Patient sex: M
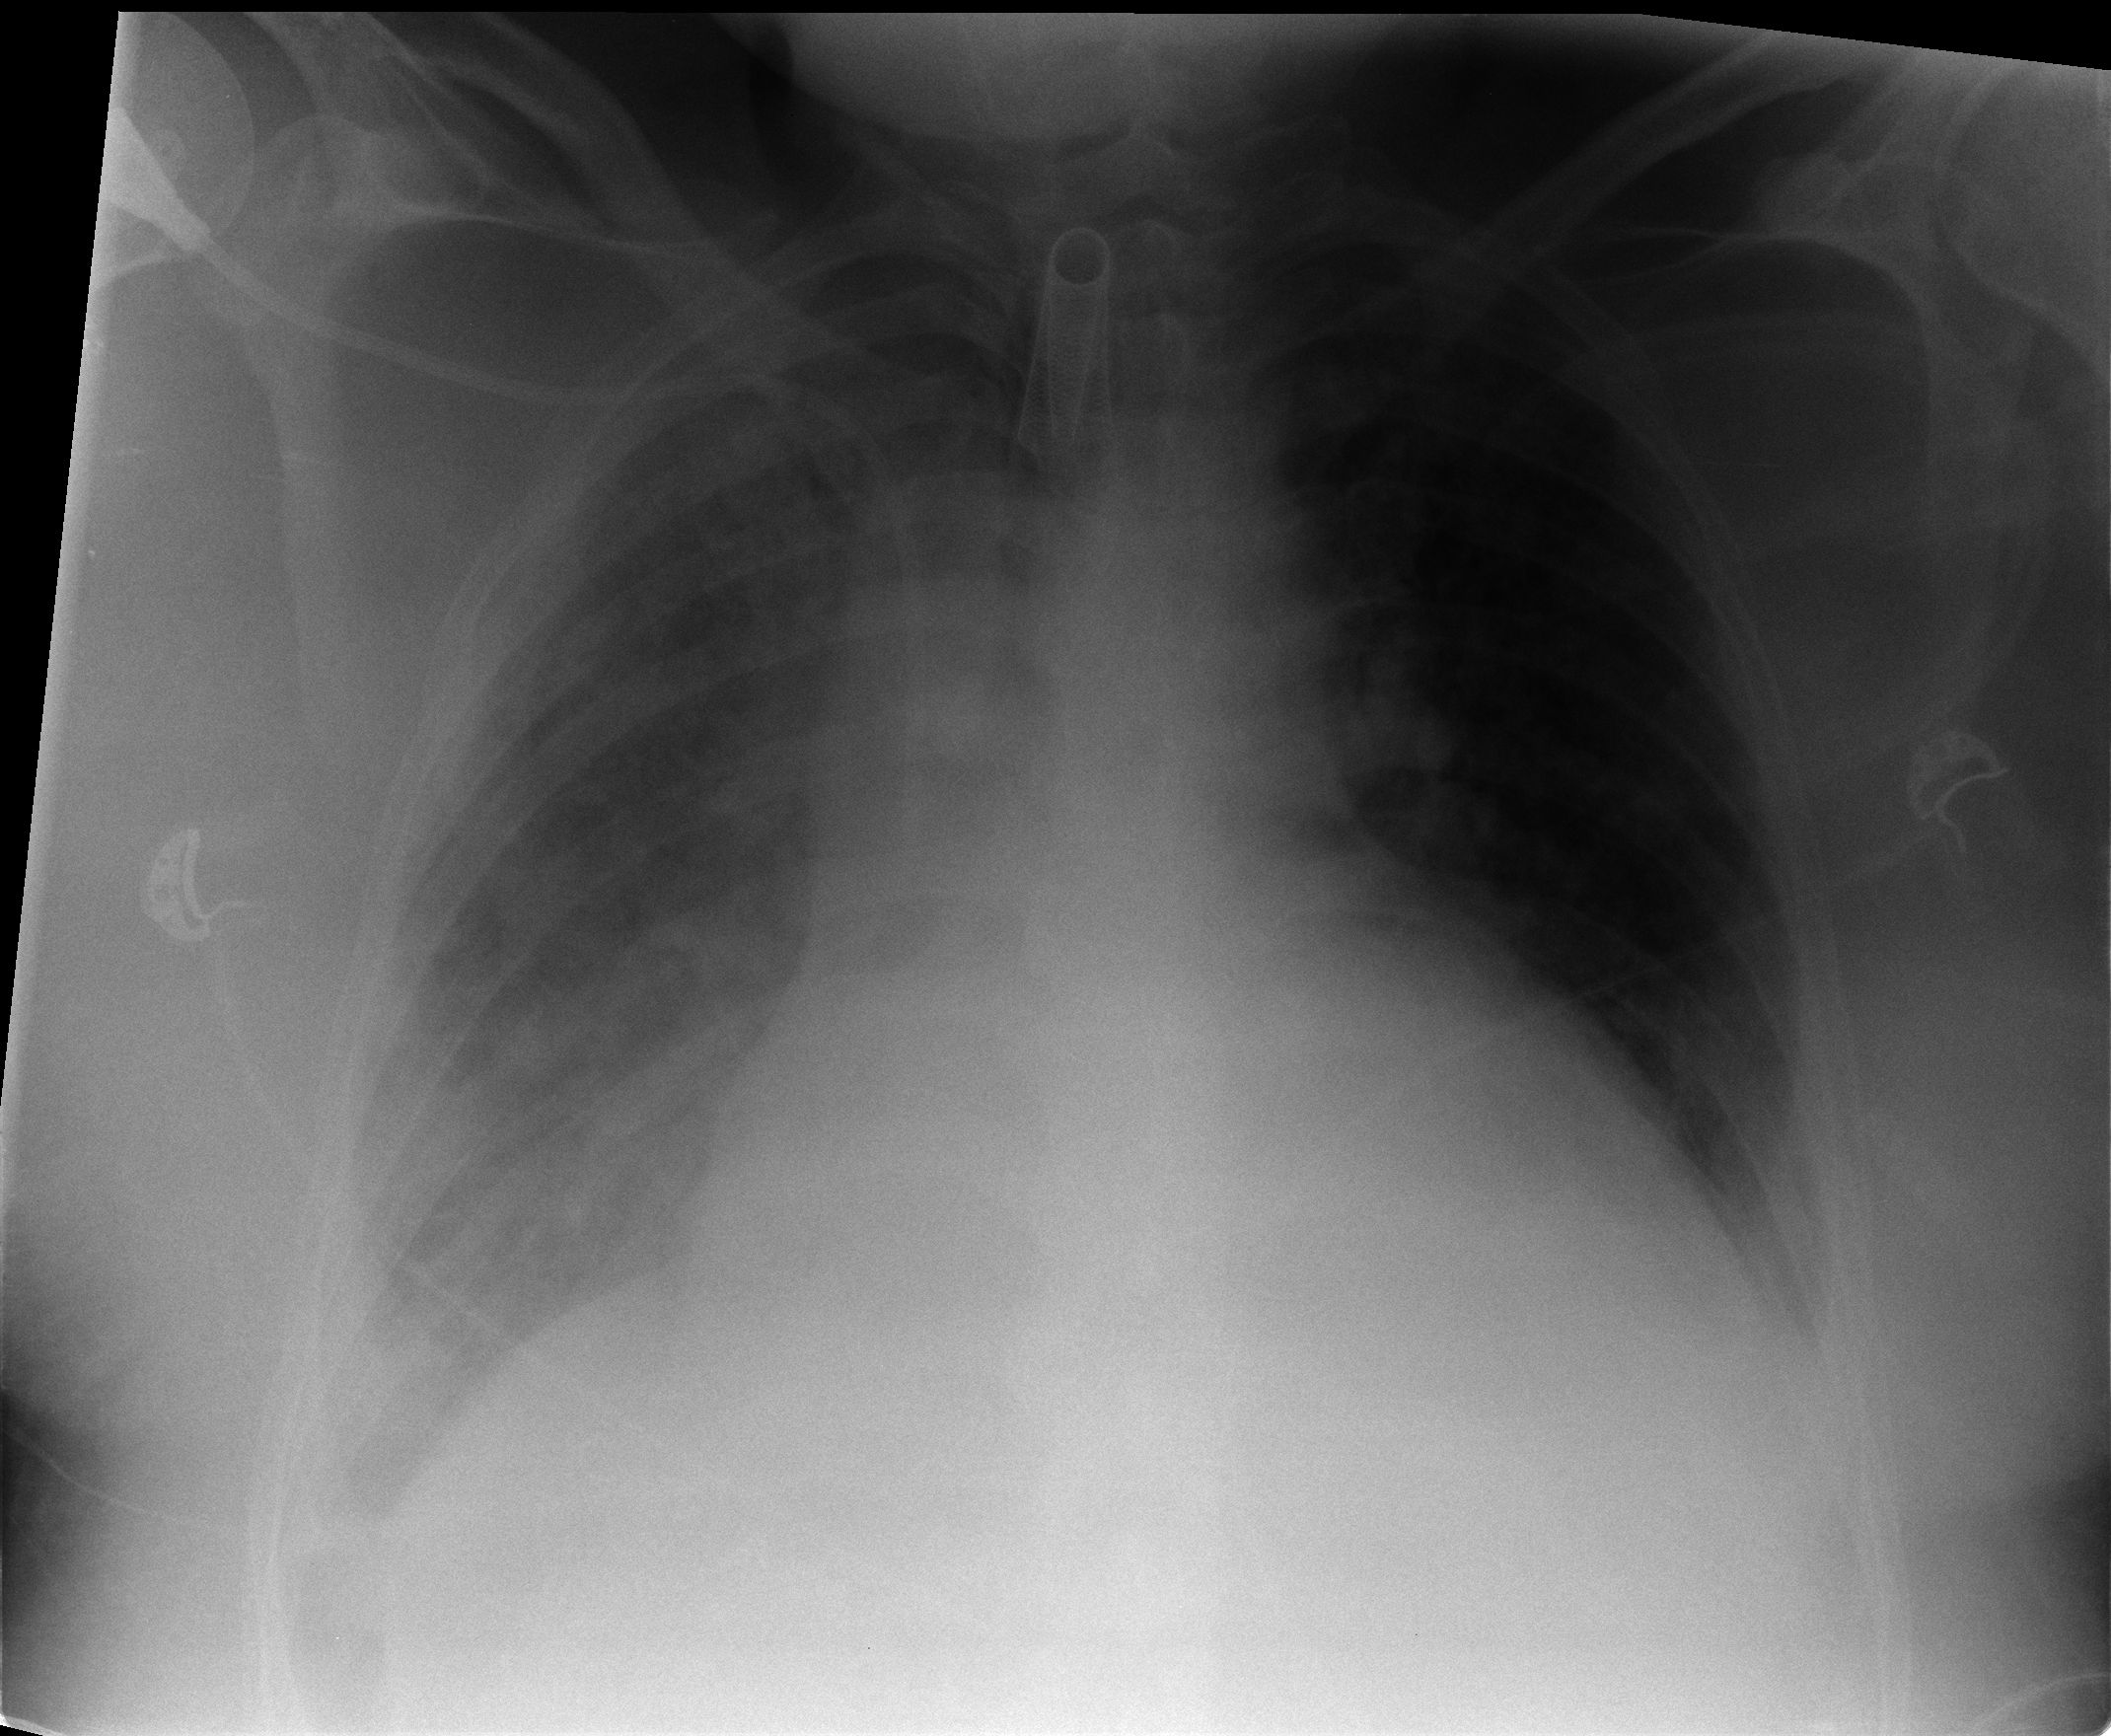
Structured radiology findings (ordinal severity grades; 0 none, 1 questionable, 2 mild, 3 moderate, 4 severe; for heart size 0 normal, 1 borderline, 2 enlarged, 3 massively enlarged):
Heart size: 2
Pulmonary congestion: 2
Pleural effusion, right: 2
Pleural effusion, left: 0
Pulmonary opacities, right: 2
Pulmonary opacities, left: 0
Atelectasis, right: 3
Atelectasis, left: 2